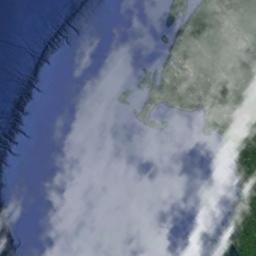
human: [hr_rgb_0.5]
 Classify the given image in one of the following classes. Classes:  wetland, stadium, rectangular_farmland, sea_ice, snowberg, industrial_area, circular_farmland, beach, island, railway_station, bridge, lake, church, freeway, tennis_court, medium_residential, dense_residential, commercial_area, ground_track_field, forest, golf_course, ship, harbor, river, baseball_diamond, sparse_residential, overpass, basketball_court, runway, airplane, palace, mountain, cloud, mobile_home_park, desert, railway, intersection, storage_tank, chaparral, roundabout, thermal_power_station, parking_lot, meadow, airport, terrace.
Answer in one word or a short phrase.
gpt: cloud